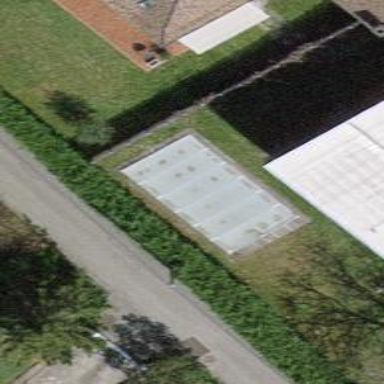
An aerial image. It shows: Swimming pool located in leisure land.